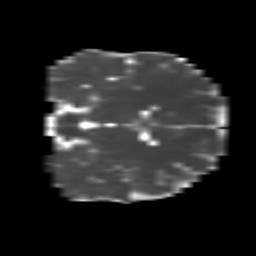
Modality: MD
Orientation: coronal
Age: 28
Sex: male
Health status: healthy
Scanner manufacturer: siemens
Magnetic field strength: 3 T
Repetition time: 8.6 s
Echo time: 0.095 s